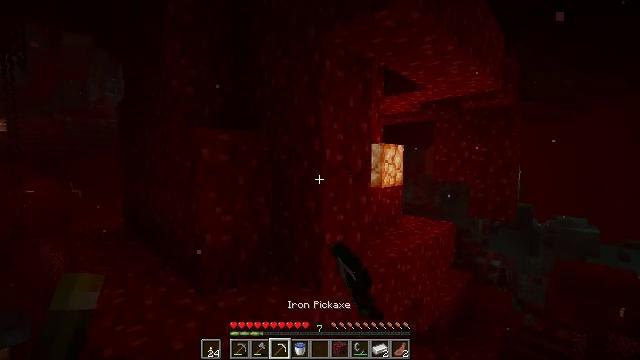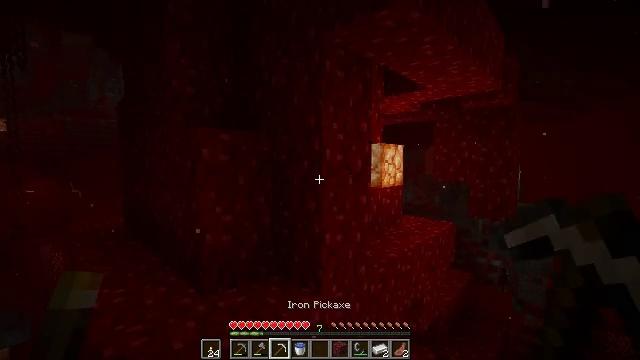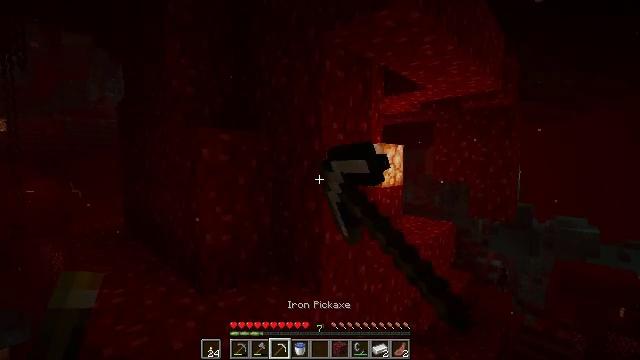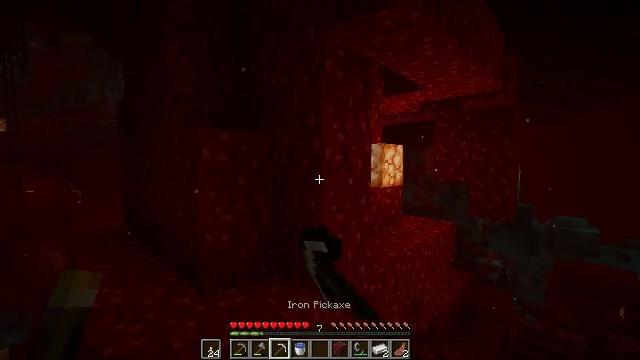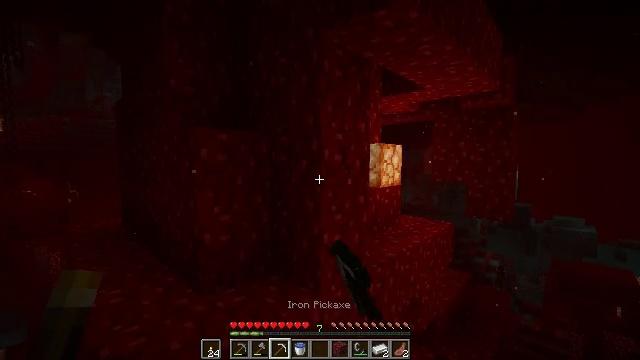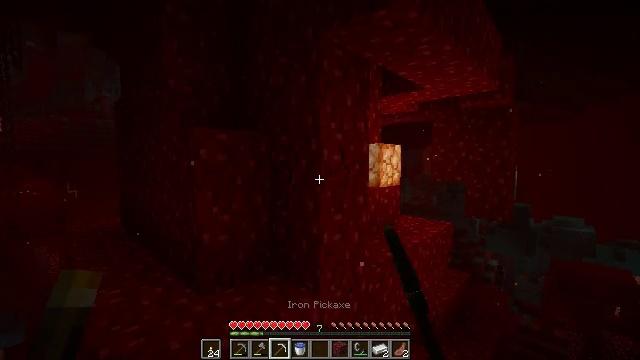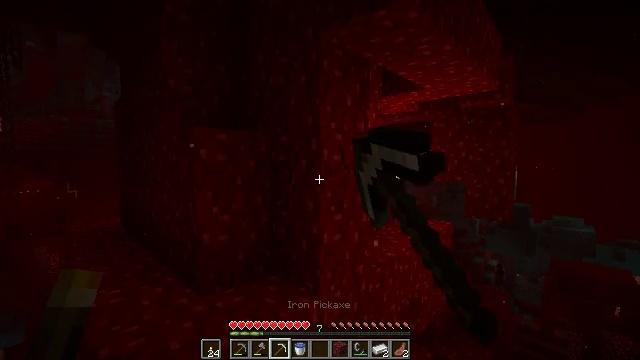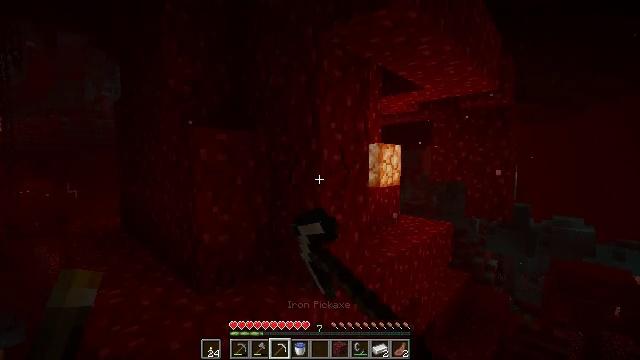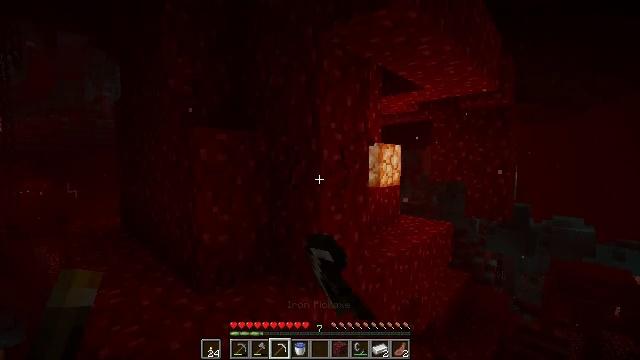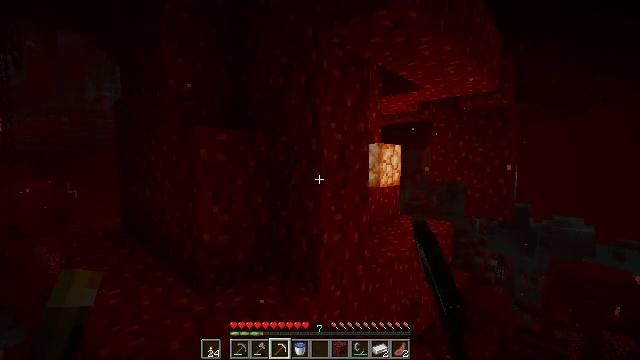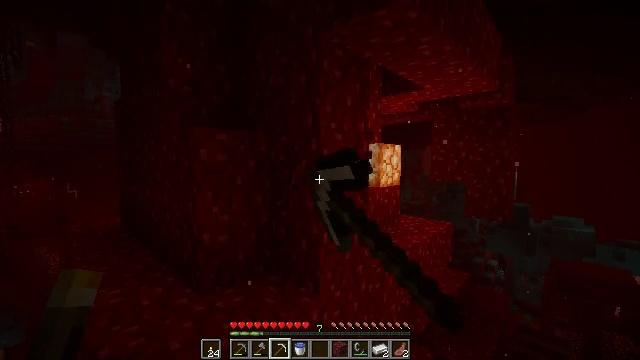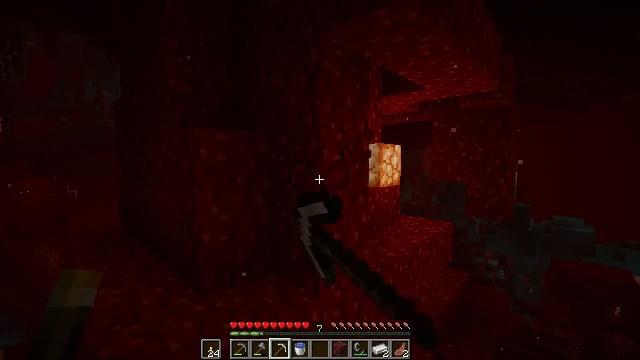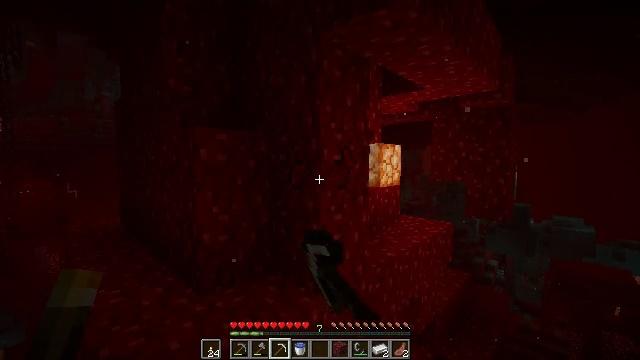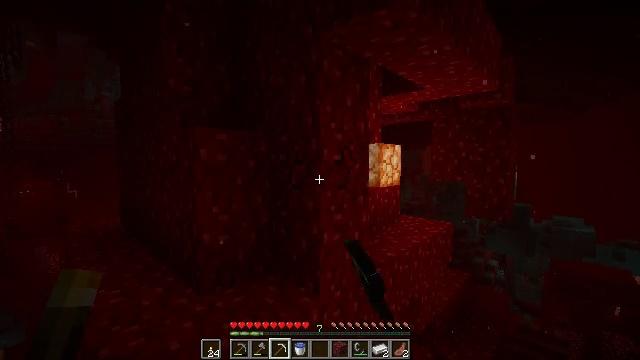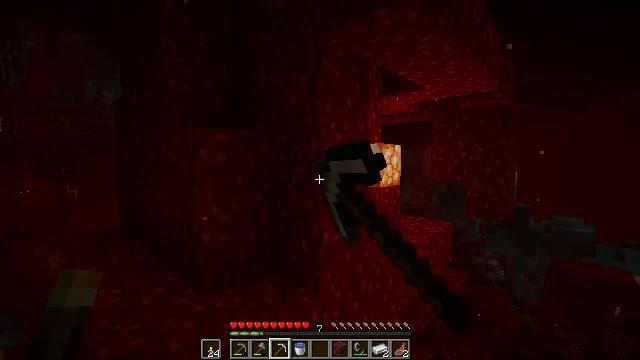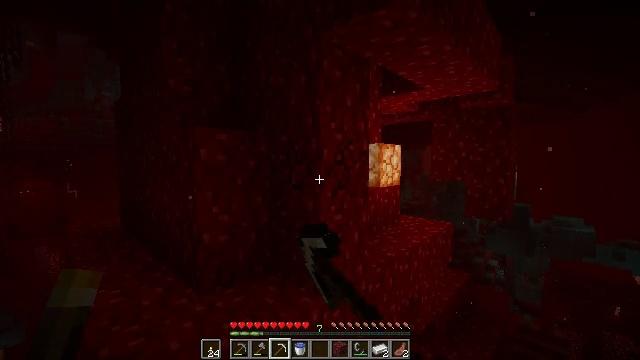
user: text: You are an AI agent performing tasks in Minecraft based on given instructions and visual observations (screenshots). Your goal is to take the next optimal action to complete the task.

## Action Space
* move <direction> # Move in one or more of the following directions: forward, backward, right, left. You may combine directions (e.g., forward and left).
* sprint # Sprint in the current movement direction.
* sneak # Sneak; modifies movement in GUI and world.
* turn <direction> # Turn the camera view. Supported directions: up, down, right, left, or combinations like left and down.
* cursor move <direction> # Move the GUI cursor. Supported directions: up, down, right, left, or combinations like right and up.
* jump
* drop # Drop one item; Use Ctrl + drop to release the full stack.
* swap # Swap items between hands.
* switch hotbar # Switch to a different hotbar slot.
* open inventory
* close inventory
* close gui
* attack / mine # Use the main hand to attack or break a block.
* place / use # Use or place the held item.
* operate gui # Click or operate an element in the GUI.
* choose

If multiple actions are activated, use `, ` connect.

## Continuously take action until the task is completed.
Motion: motion action
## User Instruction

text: Collect the nether wart block for decoration.
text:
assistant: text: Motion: attack / mine
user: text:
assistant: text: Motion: attack / mine
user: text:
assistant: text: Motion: attack / mine
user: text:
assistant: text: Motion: attack / mine
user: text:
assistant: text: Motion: attack / mine
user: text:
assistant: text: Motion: attack / mine
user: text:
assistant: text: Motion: attack / mine
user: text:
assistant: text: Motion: attack / mine
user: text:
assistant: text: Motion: attack / mine
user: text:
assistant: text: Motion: attack / mine
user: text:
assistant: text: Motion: attack / mine
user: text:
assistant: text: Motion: attack / mine
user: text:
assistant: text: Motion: attack / mine
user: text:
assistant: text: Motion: attack / mine
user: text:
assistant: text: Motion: attack / mine
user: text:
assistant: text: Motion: attack / mine
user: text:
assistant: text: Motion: attack / mine
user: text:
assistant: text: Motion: attack / mine
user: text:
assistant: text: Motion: attack / mine
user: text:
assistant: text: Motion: attack / mine
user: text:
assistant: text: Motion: attack / mine
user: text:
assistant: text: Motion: attack / mine
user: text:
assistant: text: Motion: attack / mine
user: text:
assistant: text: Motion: attack / mine
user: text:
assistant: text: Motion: attack / mine
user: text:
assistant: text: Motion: attack / mine
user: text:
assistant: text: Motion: attack / mine
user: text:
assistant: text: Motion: attack / mine
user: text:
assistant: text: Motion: turn right, attack / mine
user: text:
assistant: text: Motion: turn right and down, attack / mine